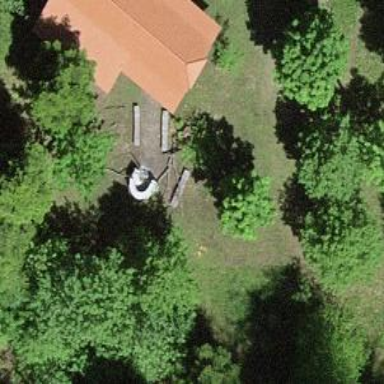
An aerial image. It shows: BBQ amenity.